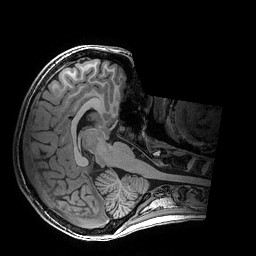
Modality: T1w
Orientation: axial
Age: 25
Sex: female
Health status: healthy
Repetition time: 2.53 s
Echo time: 0.0034 s